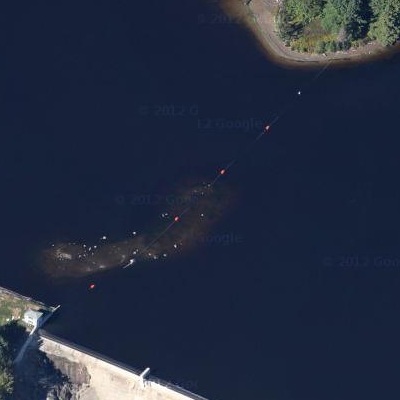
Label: dRiverLake